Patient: sex M, age 50
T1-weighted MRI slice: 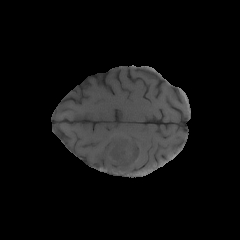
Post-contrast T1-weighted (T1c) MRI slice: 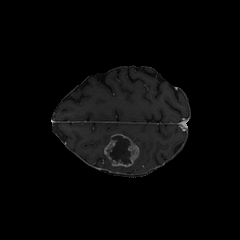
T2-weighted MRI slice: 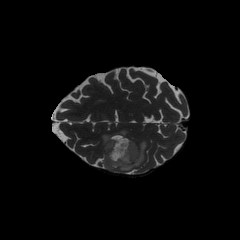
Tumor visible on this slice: yes
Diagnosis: Glioblastoma, IDH-wildtype
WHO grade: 4